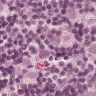
Metastatic tissue present: yes